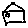
Label: house